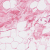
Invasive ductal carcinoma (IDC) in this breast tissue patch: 0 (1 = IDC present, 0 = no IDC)